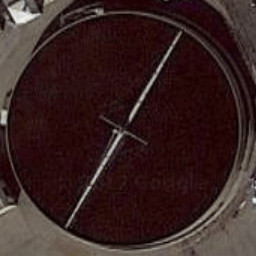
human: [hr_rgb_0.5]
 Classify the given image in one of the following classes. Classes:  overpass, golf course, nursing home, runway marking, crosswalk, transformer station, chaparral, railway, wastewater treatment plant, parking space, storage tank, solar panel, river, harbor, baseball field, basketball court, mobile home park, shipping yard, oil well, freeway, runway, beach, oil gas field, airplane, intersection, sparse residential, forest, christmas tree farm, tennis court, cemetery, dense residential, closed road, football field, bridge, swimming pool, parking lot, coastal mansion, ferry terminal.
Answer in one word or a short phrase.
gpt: wastewater treatment plant